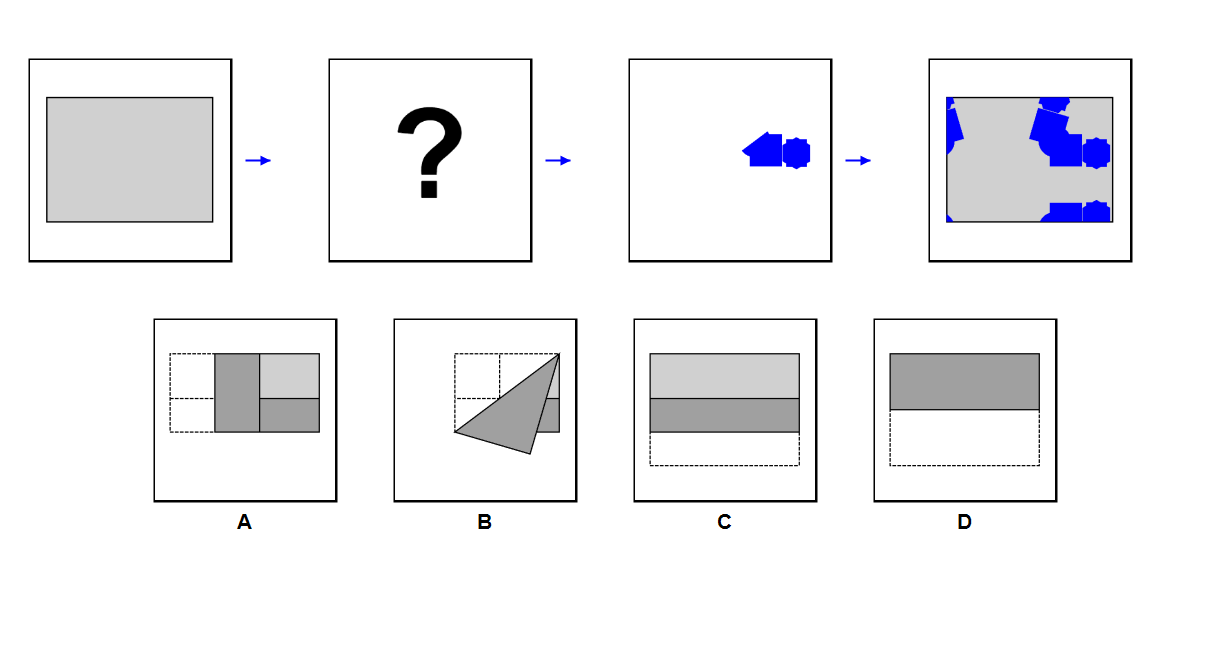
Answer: D